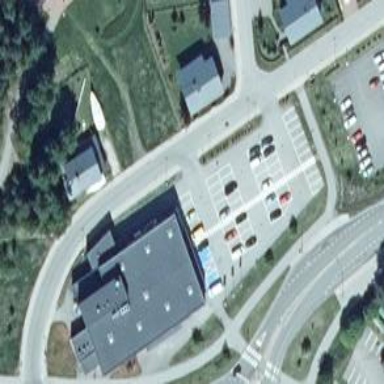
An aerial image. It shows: Retail building housing convenience shop.